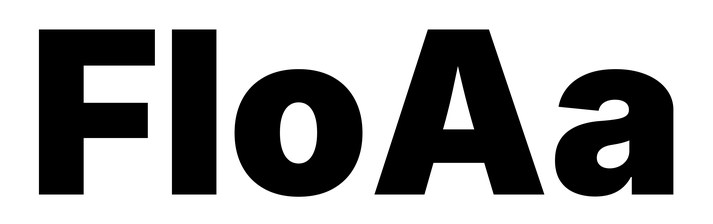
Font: Inter_Black